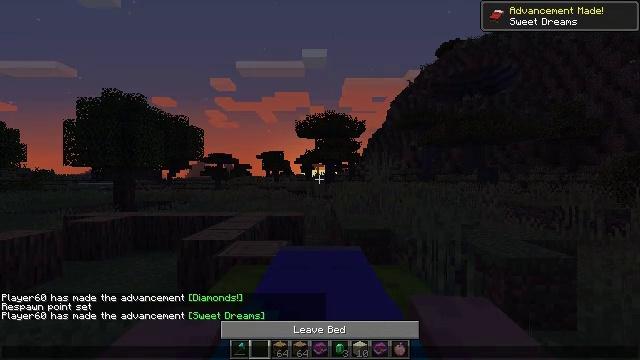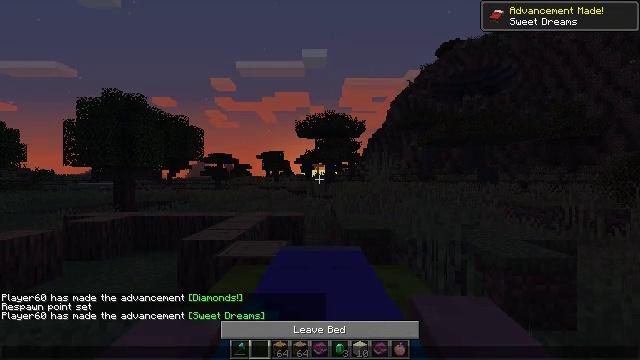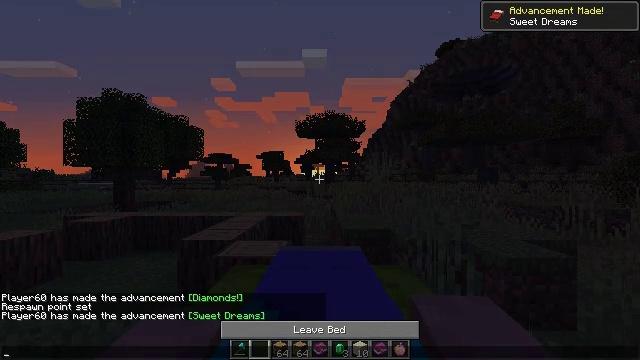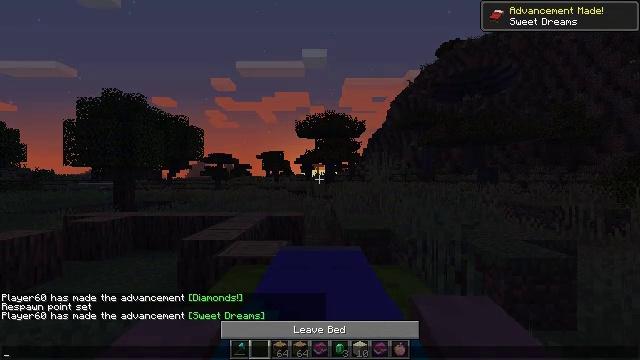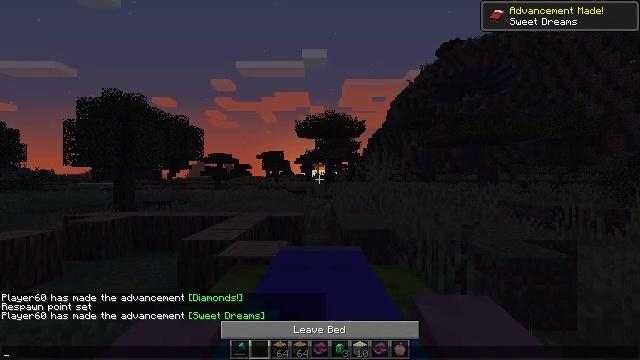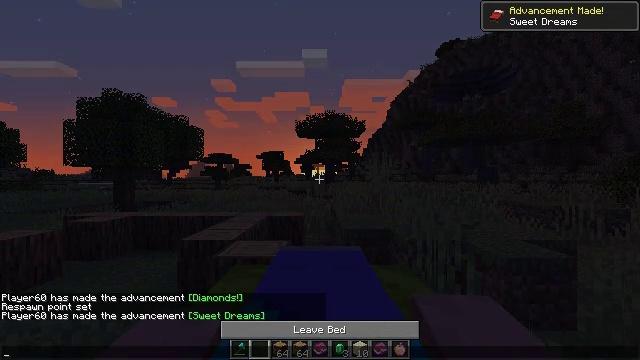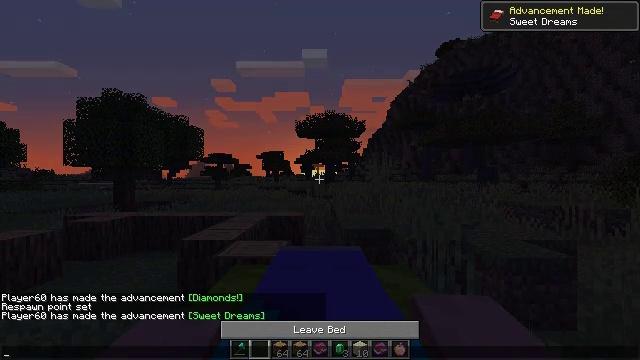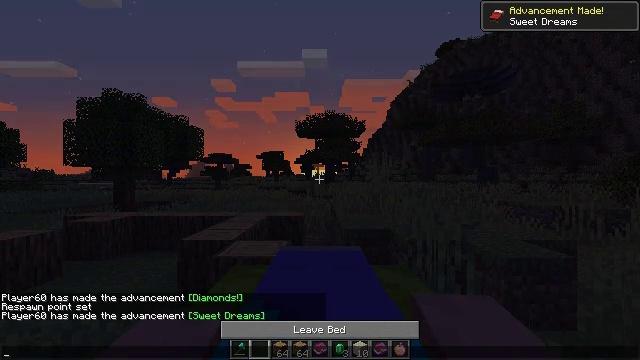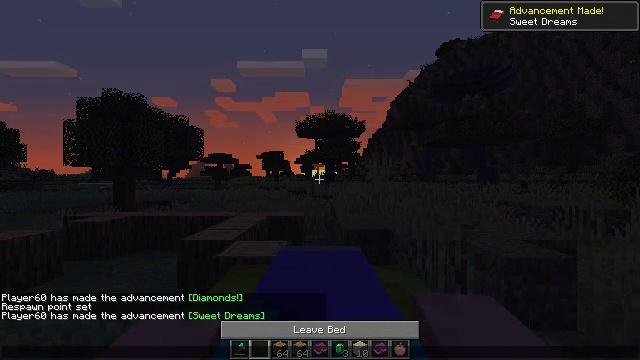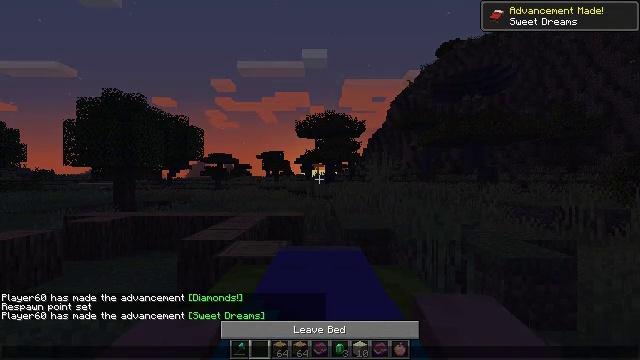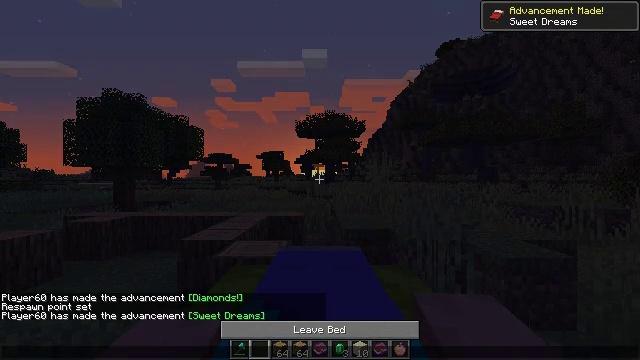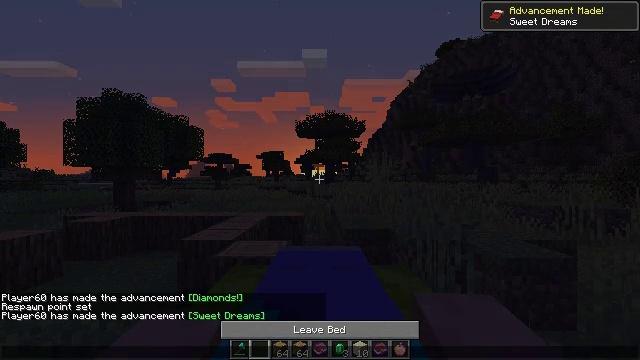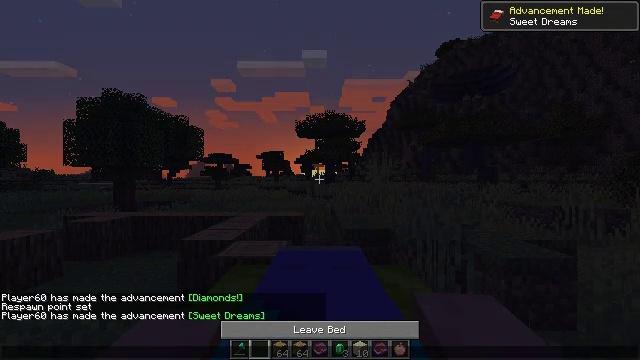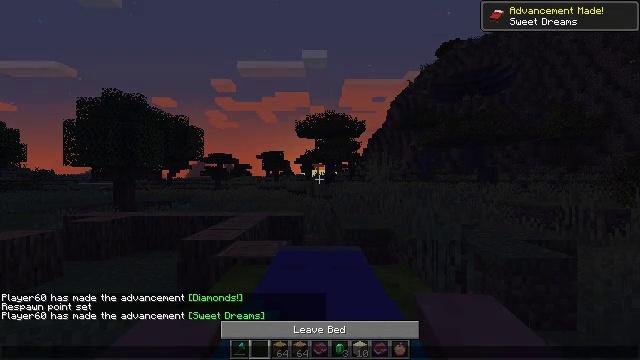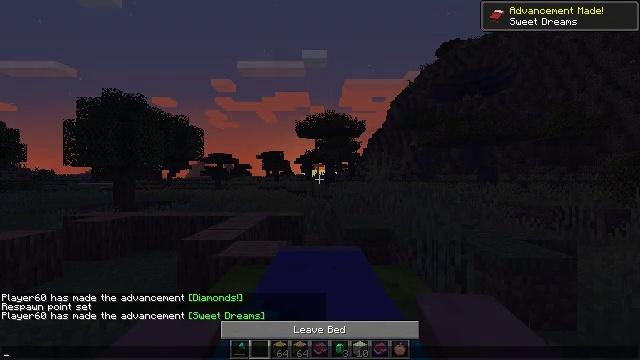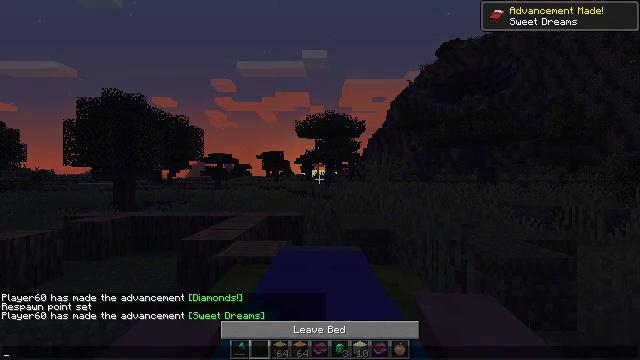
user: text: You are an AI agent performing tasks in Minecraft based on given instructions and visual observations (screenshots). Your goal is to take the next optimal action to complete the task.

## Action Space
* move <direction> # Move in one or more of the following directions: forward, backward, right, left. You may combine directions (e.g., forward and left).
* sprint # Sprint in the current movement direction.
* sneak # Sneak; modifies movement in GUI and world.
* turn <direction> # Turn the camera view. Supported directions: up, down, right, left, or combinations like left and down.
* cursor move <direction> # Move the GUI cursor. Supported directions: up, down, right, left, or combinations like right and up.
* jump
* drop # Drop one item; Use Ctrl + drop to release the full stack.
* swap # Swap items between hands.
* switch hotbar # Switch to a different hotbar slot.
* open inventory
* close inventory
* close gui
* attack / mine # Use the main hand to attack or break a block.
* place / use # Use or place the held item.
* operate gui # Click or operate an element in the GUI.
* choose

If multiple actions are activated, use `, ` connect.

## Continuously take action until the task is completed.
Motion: motion action
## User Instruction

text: Mine the green bed.
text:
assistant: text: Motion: no_op
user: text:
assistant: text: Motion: no_op
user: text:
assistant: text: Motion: no_op
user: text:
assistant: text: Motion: no_op
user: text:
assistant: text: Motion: no_op
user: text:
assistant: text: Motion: no_op
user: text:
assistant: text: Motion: no_op
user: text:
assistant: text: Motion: no_op
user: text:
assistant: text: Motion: no_op
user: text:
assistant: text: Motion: no_op
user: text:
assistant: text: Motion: no_op
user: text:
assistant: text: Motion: no_op
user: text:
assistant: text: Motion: no_op
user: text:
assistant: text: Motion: no_op
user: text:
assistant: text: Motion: no_op
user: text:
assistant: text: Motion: no_op
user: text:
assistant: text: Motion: no_op
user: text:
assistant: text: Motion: no_op
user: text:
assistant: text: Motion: no_op
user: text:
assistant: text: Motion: no_op
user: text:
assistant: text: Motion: no_op
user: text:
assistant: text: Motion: no_op
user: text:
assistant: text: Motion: no_op
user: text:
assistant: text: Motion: no_op
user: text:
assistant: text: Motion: no_op
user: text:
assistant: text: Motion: no_op
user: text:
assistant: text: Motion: no_op
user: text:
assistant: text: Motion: no_op
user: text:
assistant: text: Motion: no_op
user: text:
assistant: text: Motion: no_op